Field crop: tomato
Growth stage: 2
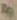
Species: solanum